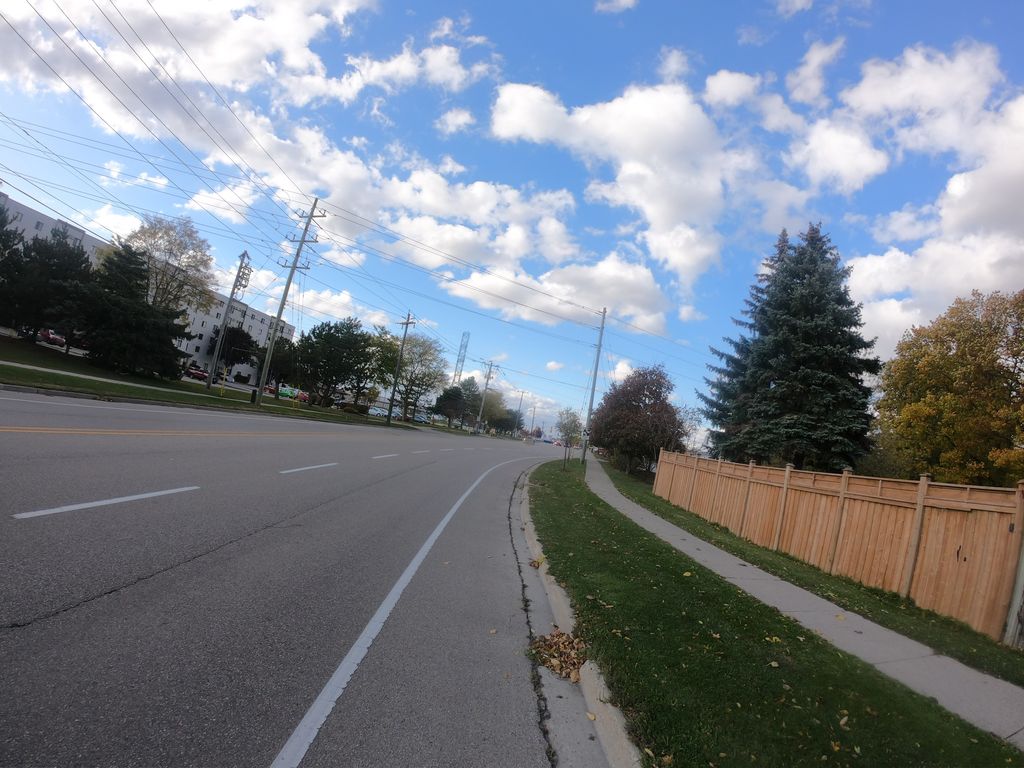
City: kitchener-waterloo